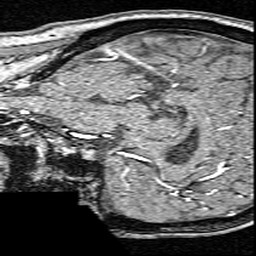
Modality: angio
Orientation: sagittal
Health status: ill
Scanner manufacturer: siemens
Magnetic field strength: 3 T
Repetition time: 0.023 s
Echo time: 0.00418 s